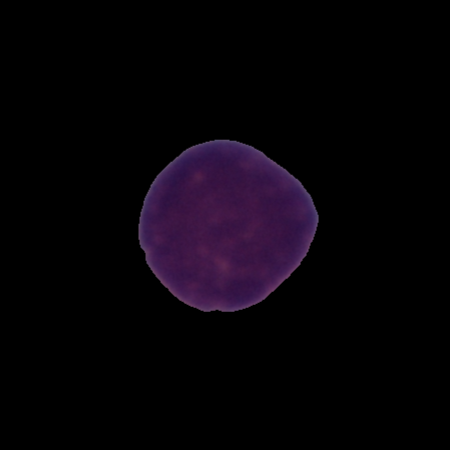
Label: healthy